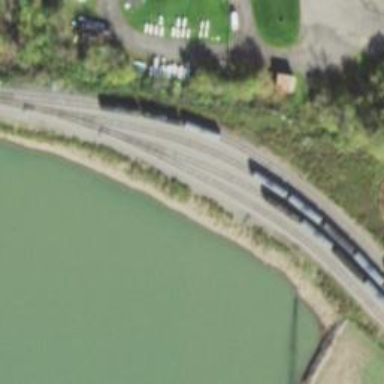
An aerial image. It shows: Rail spur service.